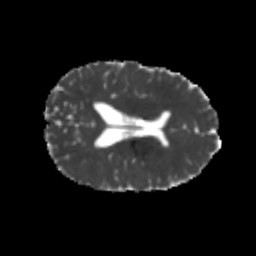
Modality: MD
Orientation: axial
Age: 21
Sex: male
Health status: healthy
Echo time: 0.074 s